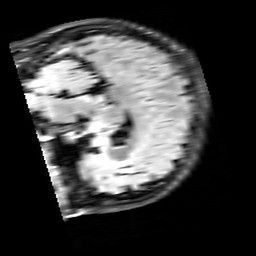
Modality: FLAIR
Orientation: sagittal
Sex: female
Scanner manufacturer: siemens
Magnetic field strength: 3 T
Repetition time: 10 s
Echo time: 0.09 s